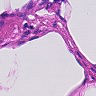
Metastatic tissue present: no